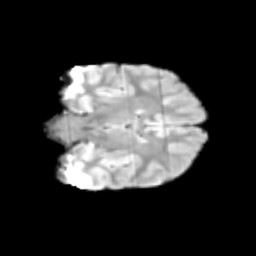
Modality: T2w
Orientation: coronal
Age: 9
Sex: male
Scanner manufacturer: siemens
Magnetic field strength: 3 T
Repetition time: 3.8 s
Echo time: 0.07 s